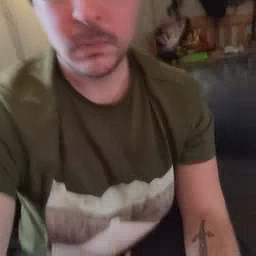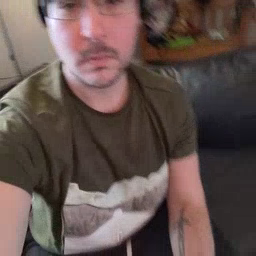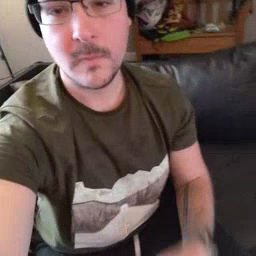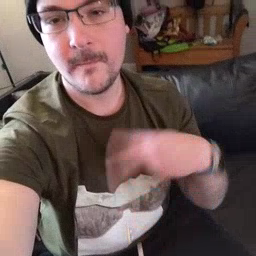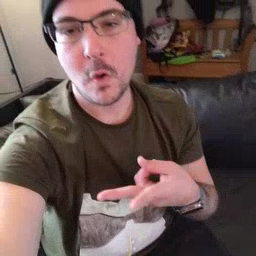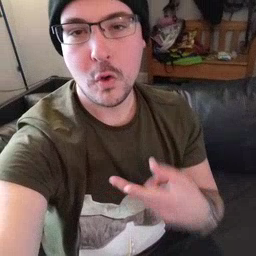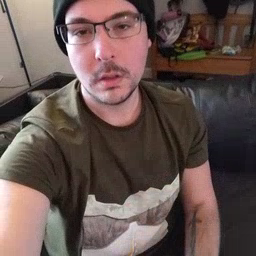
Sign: fall